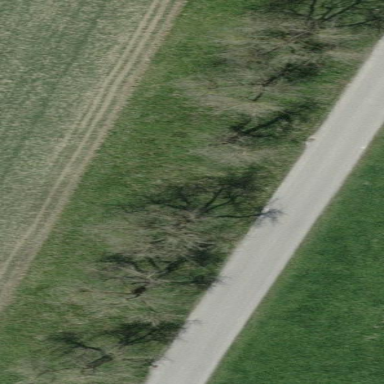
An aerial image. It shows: Orchard.